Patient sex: F
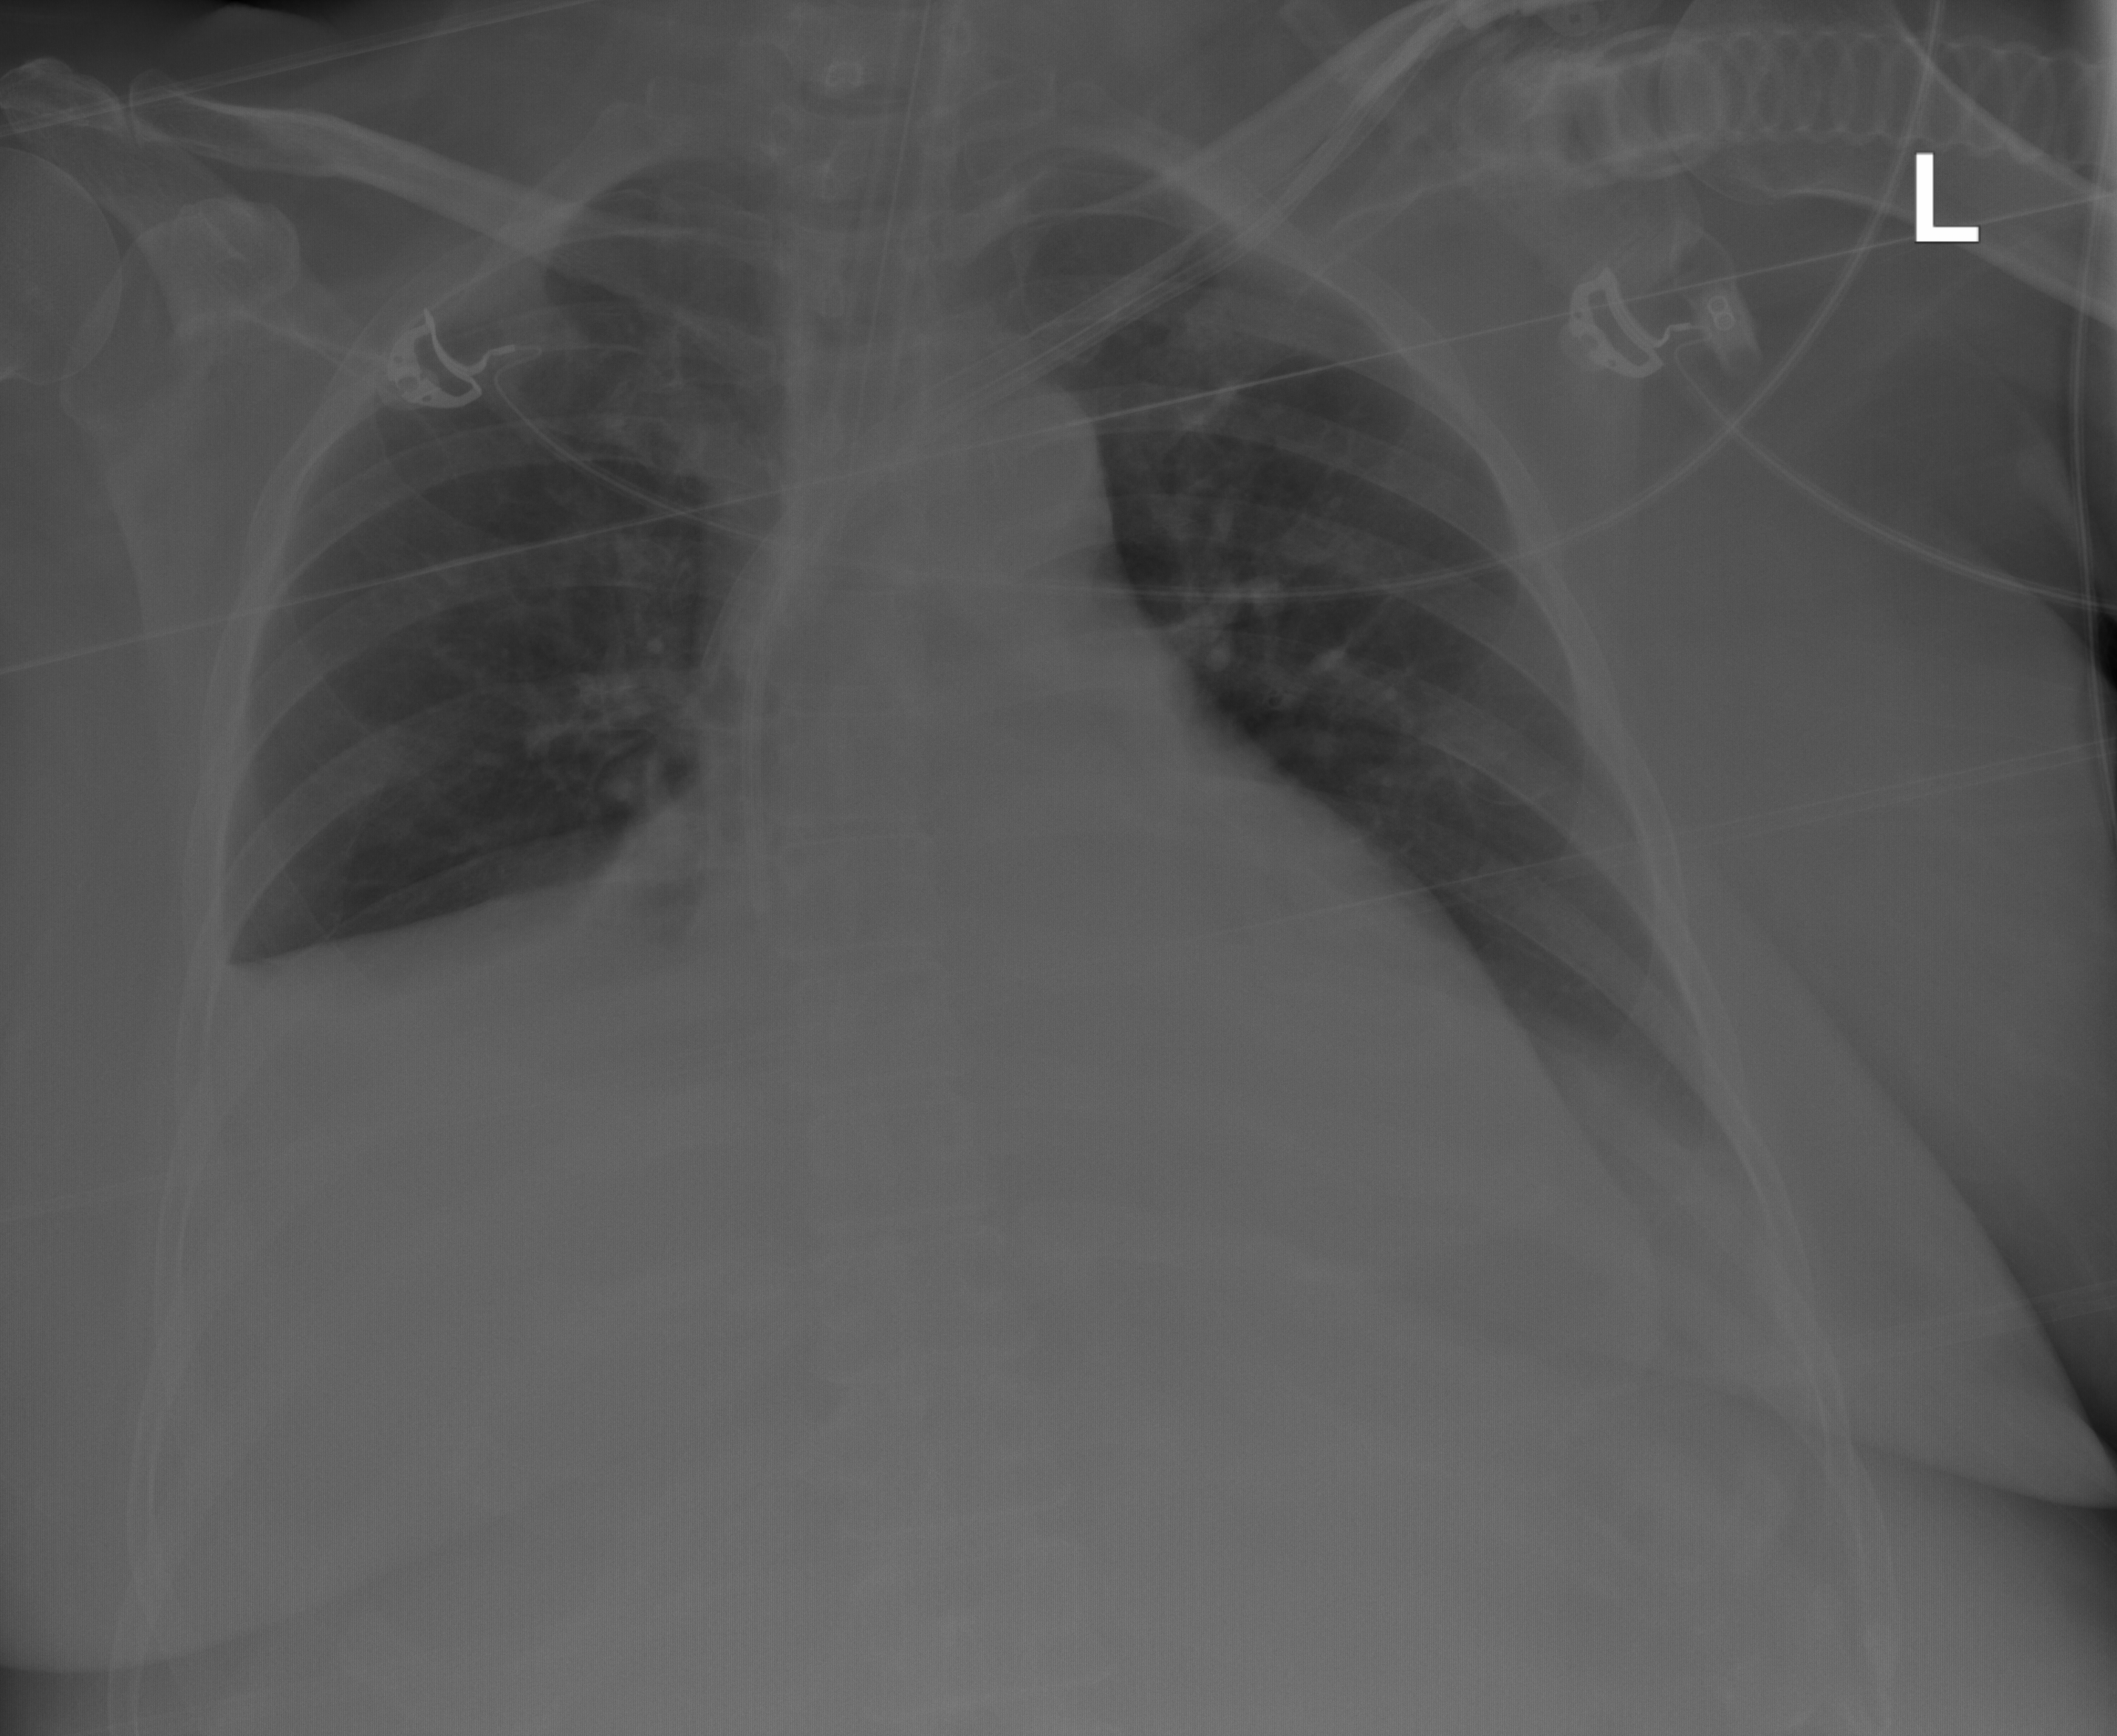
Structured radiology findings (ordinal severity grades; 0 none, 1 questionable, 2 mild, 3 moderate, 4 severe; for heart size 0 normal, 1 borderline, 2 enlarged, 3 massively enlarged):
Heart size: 1
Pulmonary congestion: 0
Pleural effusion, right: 2
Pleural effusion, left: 2
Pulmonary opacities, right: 0
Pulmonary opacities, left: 0
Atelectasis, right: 2
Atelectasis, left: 0